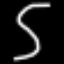
Label: squiggle